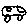
Label: car